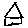
Label: house